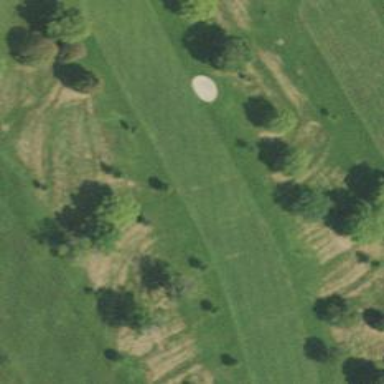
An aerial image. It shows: View of golf hole.